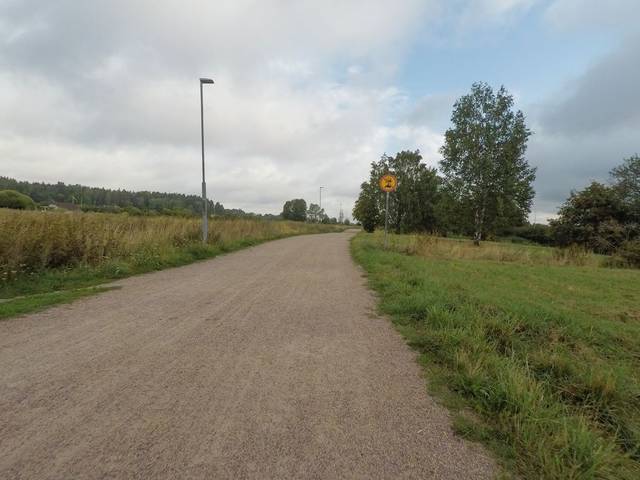
Region: Finland
Coordinates: 60.247, 24.972